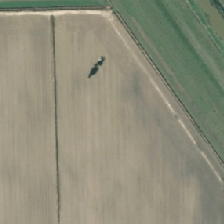
Land cover: shortrotation_cropland